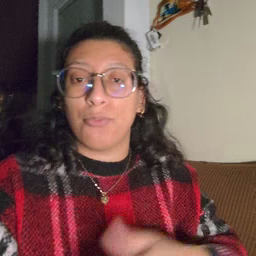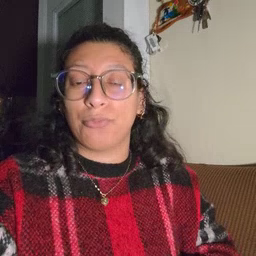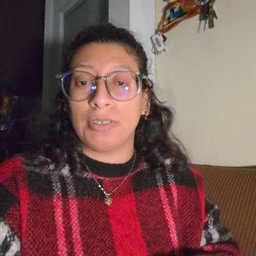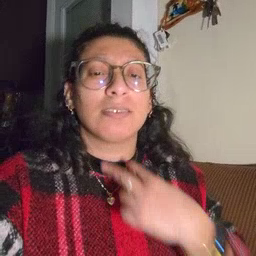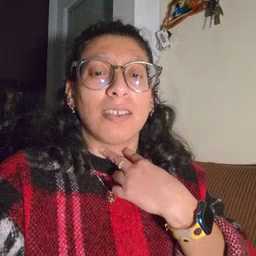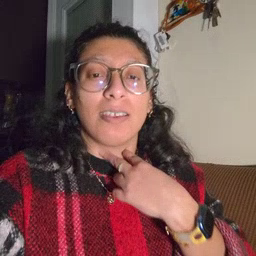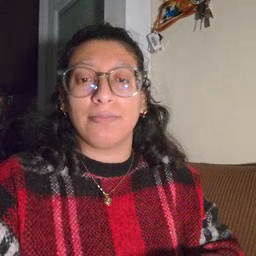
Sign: stuck